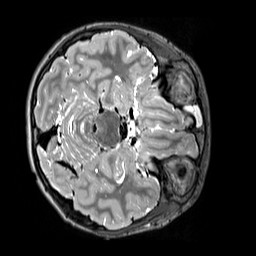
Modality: T2w
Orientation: axial
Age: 11
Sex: male
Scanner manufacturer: siemens
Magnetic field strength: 3 T
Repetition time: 3.2 s
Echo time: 0.408 s